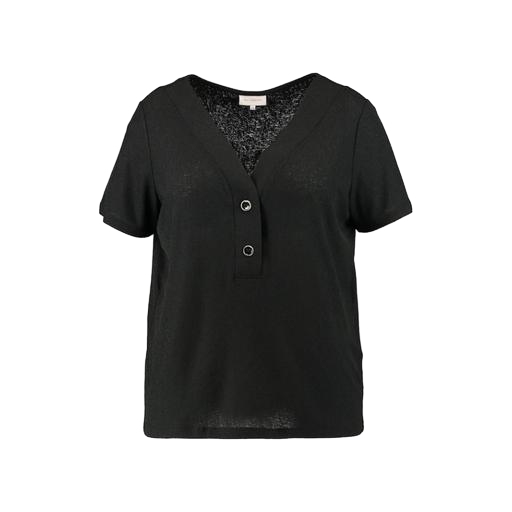
button up tee, black plus size printed t-shirt only macy, black nly half button shirt, white background